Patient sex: F
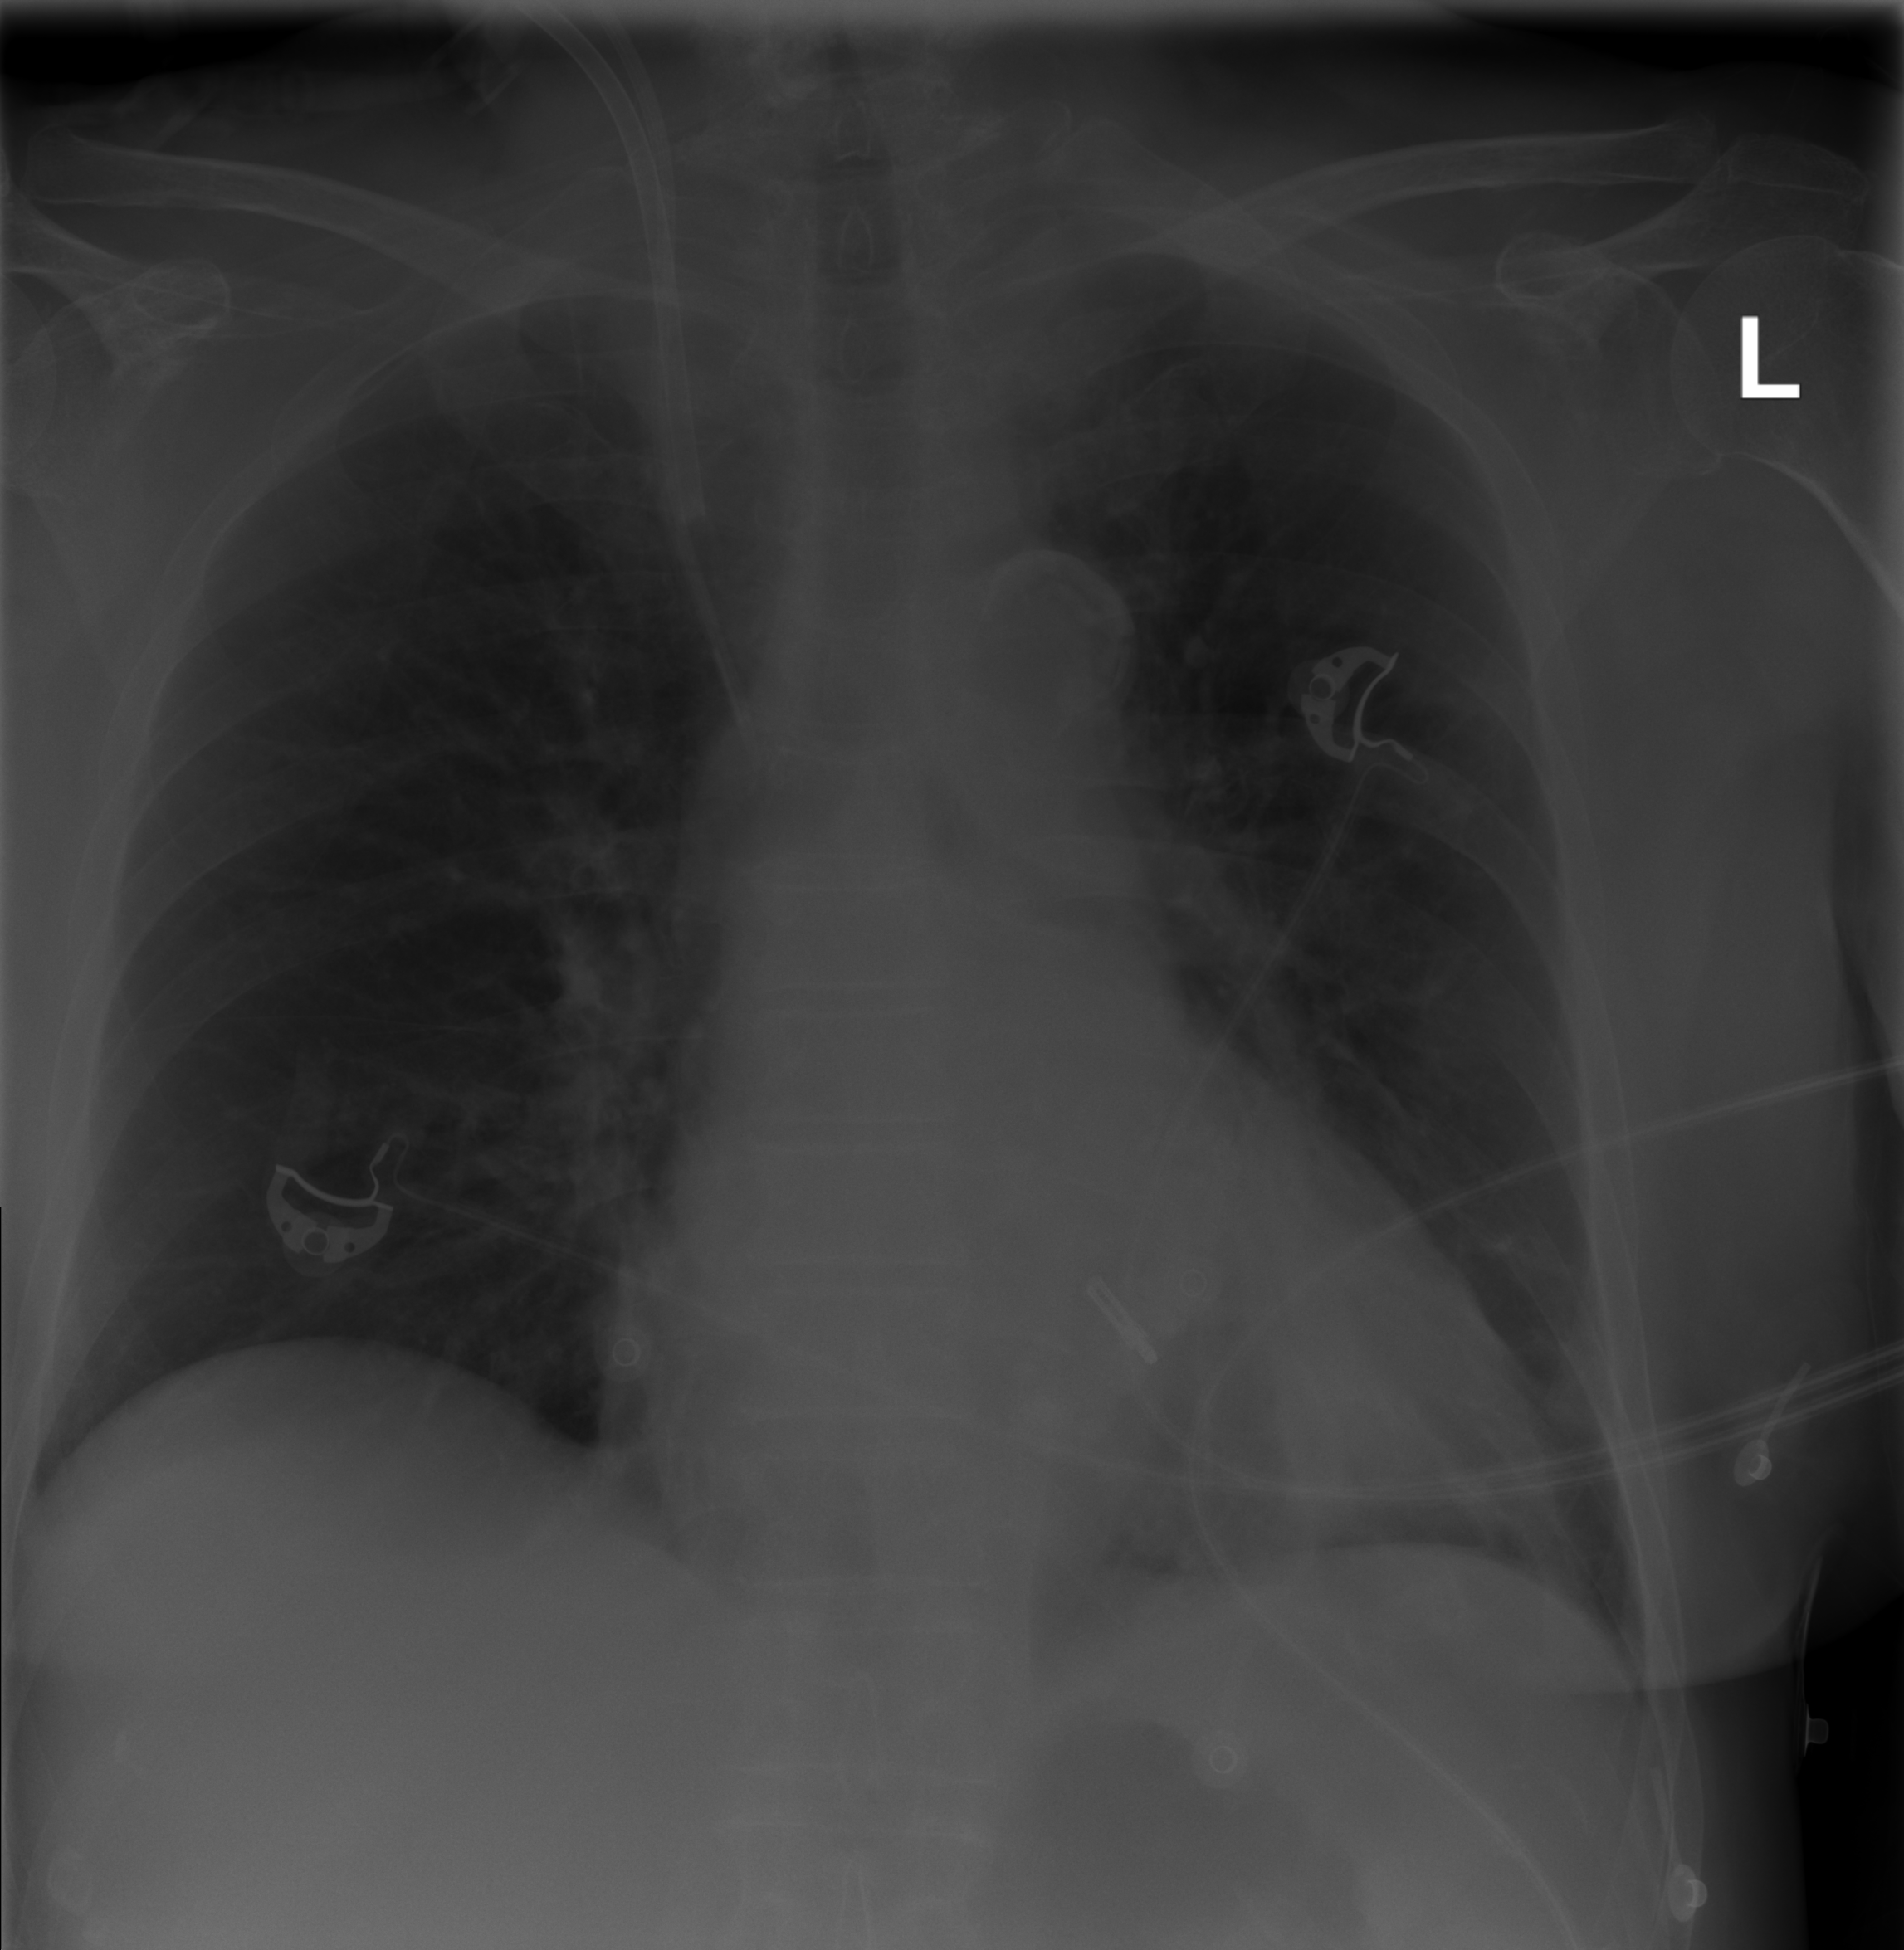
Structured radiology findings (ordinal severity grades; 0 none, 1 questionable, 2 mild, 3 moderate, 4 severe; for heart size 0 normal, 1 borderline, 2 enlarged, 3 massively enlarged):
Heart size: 2
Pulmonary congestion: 2
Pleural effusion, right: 0
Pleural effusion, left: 0
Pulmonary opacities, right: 0
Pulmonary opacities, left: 0
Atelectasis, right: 1
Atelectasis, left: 2